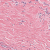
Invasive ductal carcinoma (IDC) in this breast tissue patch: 1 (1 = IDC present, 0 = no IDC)